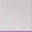
Piece: xx